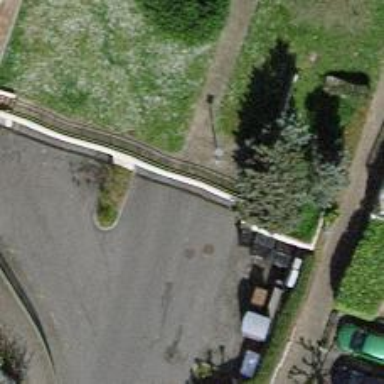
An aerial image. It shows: Parking entrance.